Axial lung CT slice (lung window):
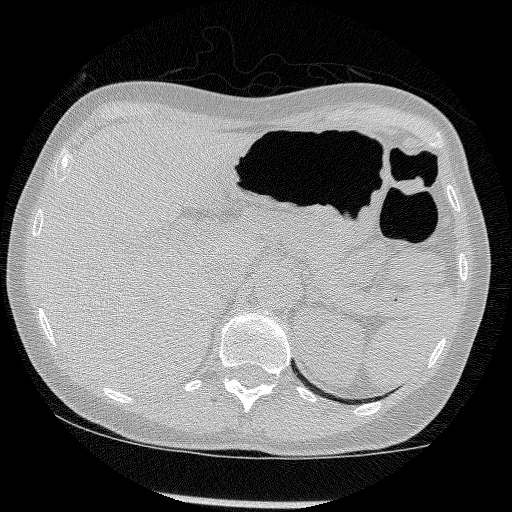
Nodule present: no